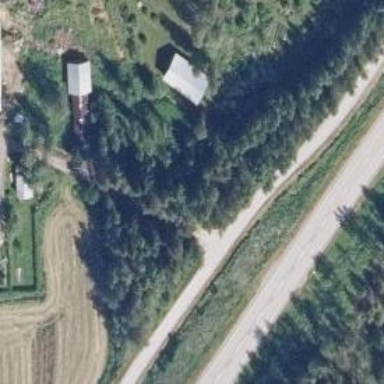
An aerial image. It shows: Unclassified road.